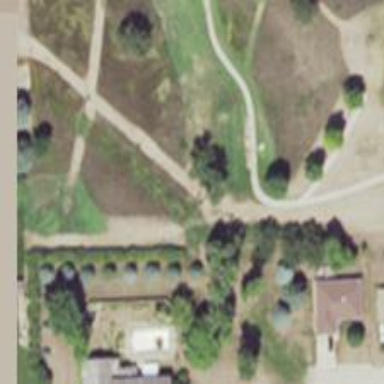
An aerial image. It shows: Golf tee.